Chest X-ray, PA view. Patient: 54 years old, sex M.
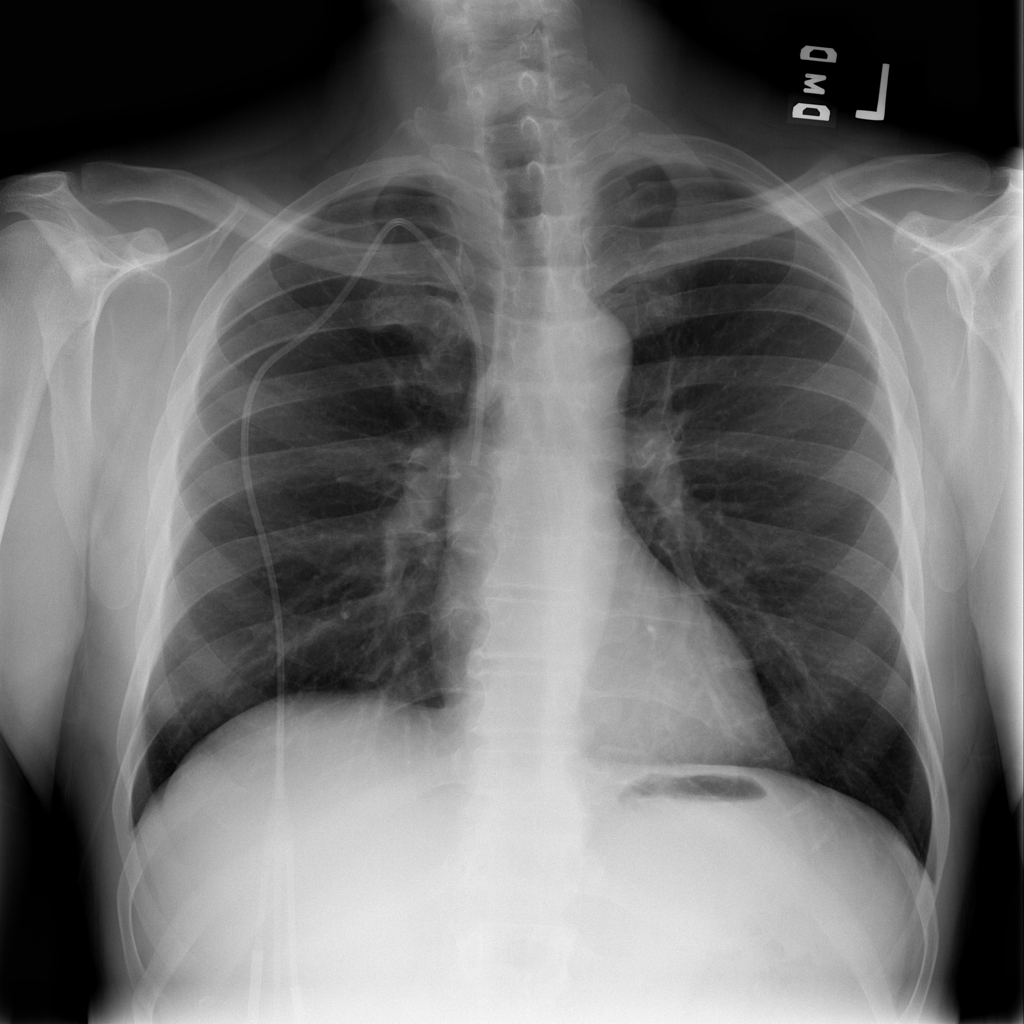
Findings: No Finding